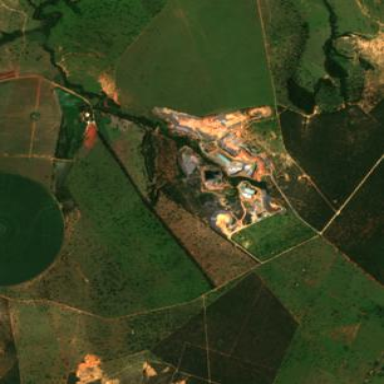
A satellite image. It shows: Industrial area used for mining operations.